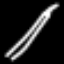
Label: pencil